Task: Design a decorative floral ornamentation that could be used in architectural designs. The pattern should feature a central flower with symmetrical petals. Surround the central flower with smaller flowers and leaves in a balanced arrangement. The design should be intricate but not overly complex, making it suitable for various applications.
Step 1628:
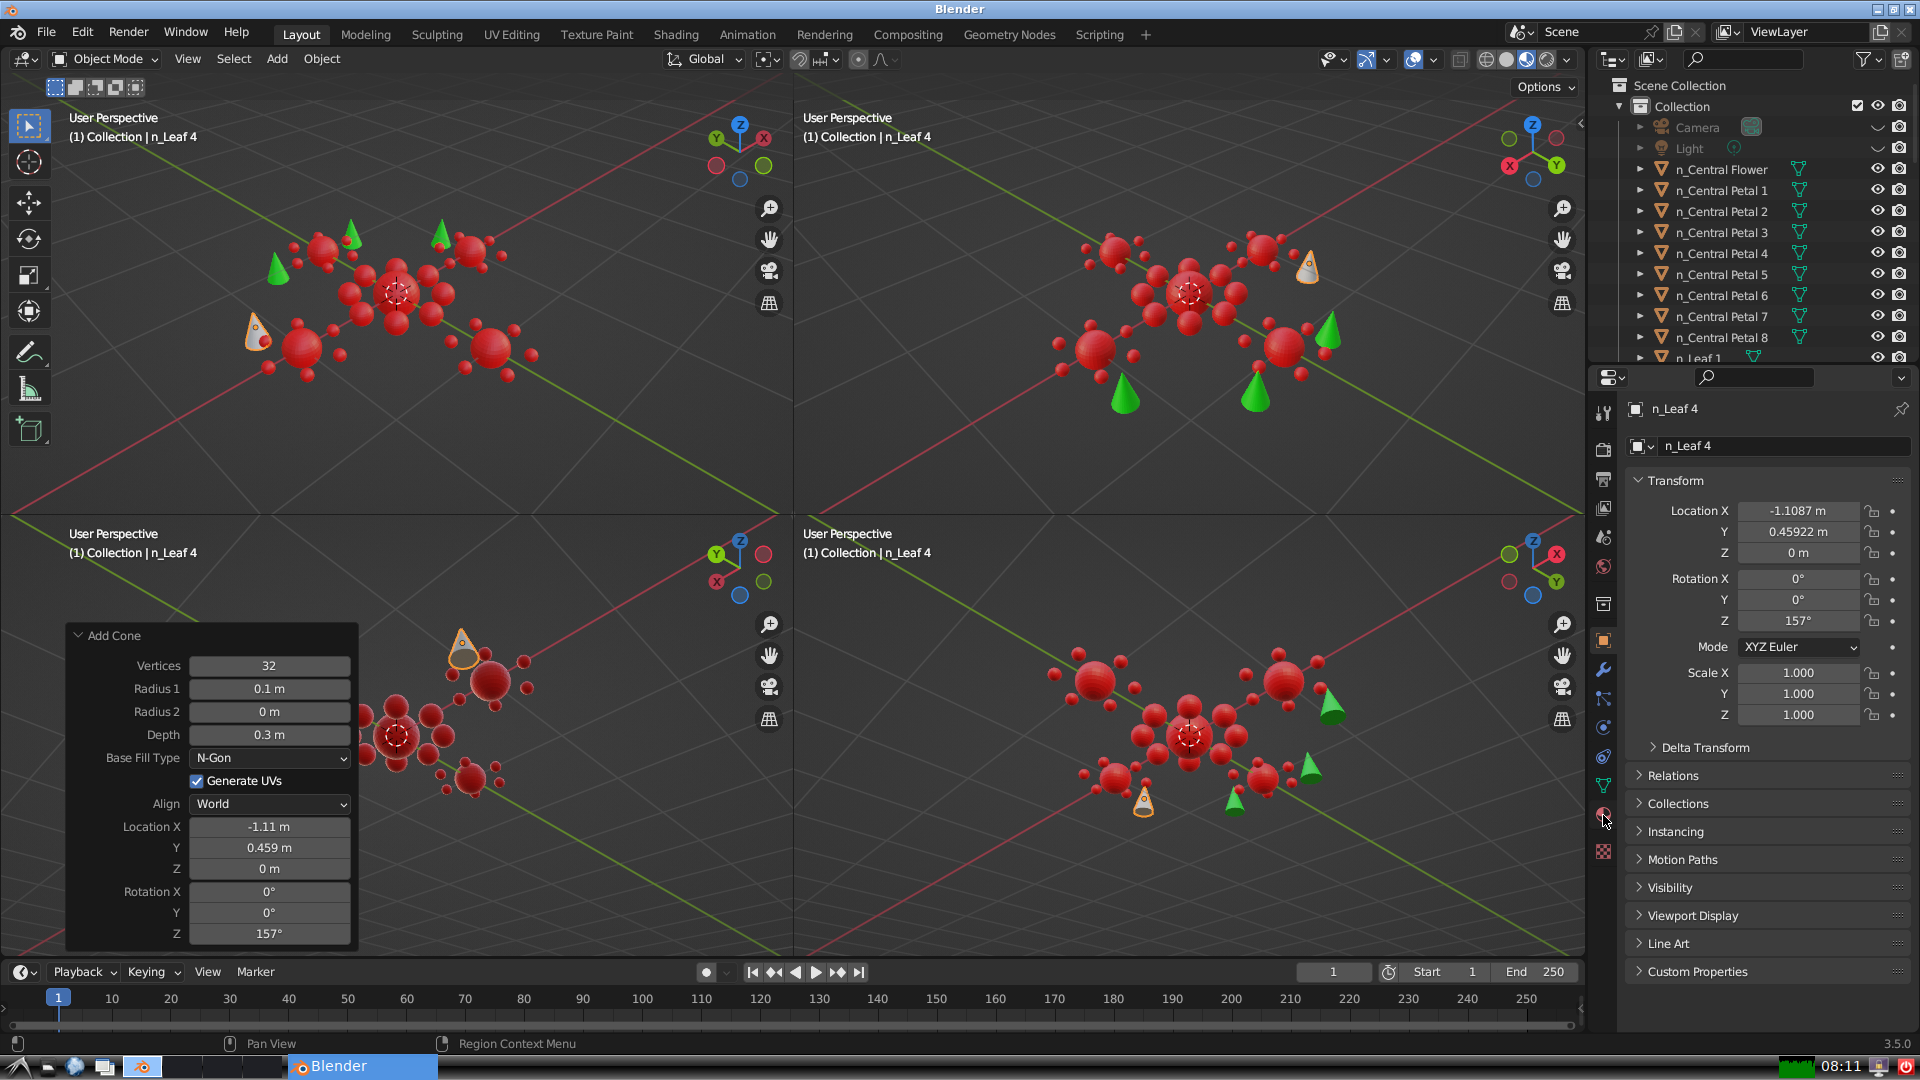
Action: click: no